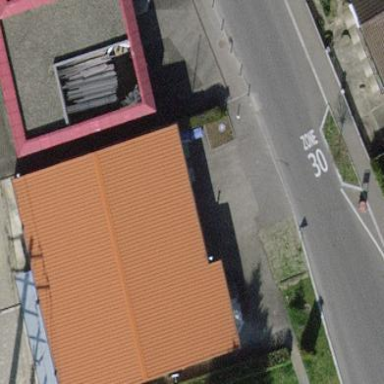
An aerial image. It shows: Industrial building with gabled roof that houses power substation.